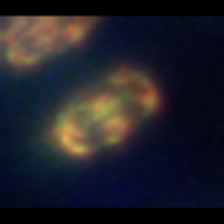
Taxon: Thalassiosira
Group: Diatoms